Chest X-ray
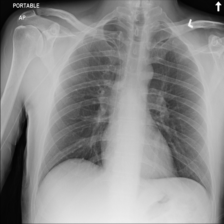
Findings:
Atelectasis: negative
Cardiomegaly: negative
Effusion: negative
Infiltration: negative
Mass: negative
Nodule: negative
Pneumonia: negative
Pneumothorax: negative
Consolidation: negative
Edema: negative
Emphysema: negative
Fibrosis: negative
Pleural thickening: negative
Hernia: negative